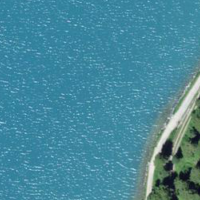
EUNIS habitat code: 14
Species observed at this site:
Dryas octopetala